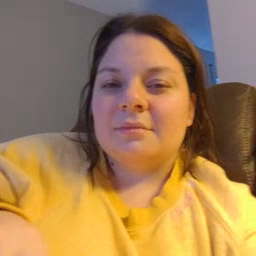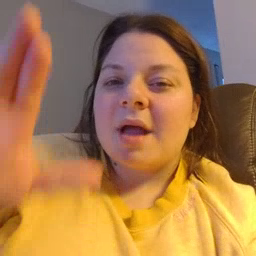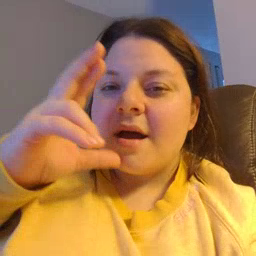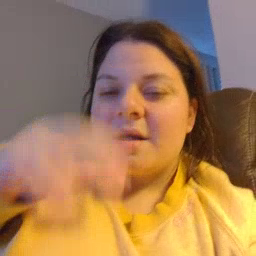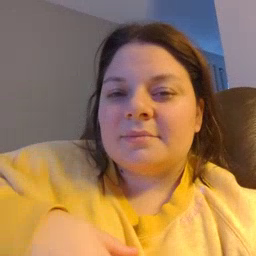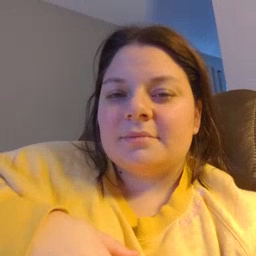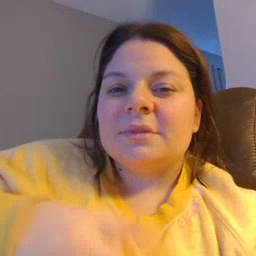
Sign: hen